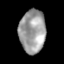
Tissue: lung
Cell type: Epithelial cells
Senescence score: 0.1881
Nuclear area (px): 1102
Mean DAPI intensity: 158.402